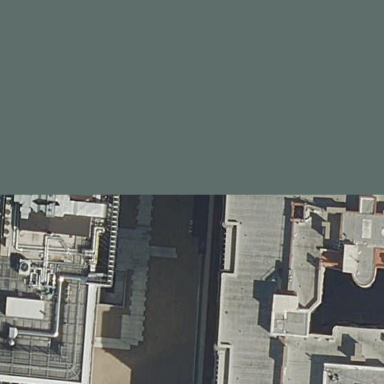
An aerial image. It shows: Building with flat roof.